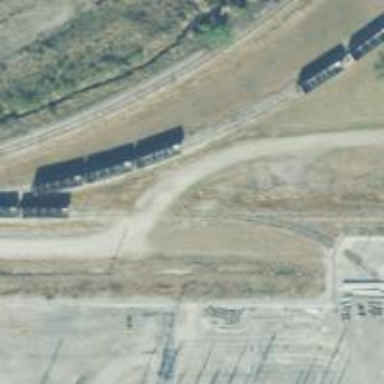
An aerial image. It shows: Rail spur service.